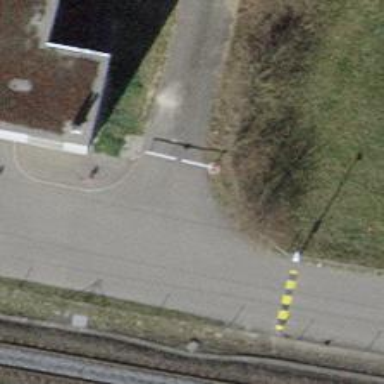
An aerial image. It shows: Lift gate barrier.